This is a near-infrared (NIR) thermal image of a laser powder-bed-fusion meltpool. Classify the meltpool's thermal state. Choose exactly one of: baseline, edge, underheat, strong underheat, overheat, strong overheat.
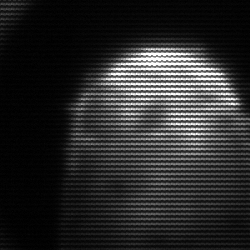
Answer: edge